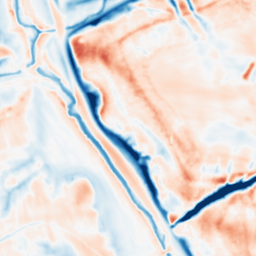
Category: multiscale
Decomposition family: dog_multiscale
Decomposition parameters: sigma_ratio: 2
n_scales: 3
base_sigma: 1
Upsampling method: sinc_hamming
Upsampling parameters: scale: 2
kernel_size: 8
Upsampling scale: 2